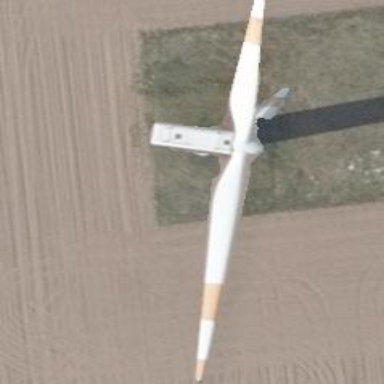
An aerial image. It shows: Wind generator with horizontal axis. The generator is wind turbine.